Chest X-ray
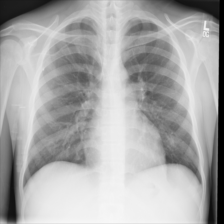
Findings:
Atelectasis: negative
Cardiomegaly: negative
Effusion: negative
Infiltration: negative
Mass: negative
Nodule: positive
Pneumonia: negative
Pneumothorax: negative
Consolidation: negative
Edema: negative
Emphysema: negative
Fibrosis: negative
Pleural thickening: negative
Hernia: negative